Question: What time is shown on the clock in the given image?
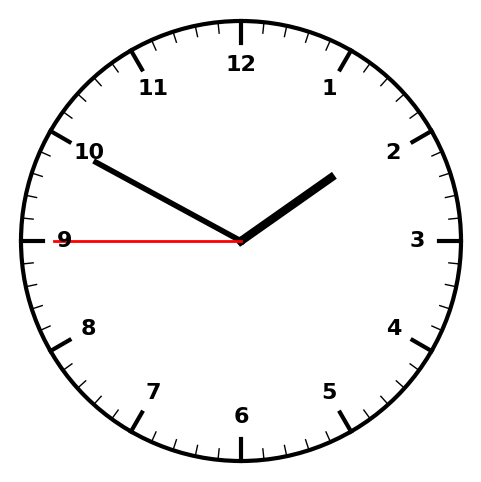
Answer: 01:49:45